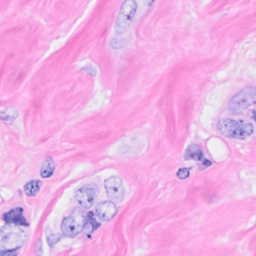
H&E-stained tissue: Breast